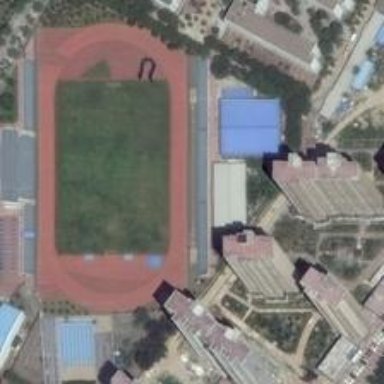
This area includes a large football field, a swimming pool and scattered edifices and is integrated with exuberant plants .